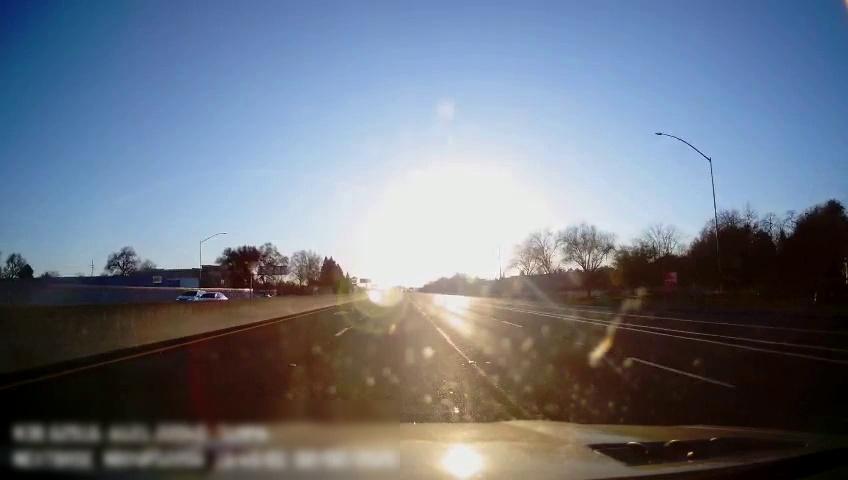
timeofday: Day
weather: Sunny
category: Drivable Space
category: Vehicles | SUV
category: Vehicles | Car
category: Lanes | Alternate Lane
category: Lanes | Alternate Lane
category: Lanes | Current Lane
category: Lanes | Current Lane
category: Lanes | Alternate Lane
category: Lanes | Alternate Lane
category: Lanes | Alternate Lane